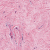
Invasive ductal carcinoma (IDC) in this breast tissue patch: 0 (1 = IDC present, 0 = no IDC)